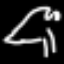
Label: frog